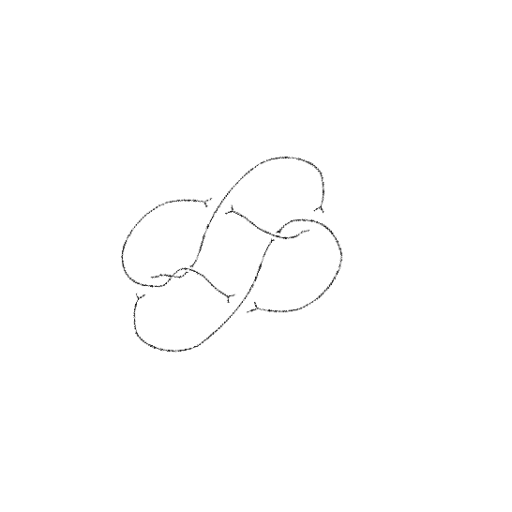
Crossing number: 7